Question: When $date matches criteria I want all games for $date displayed under heading today, however at the moment my code is looping and making a new heading for each criteria where $date = today as you can see in image. and then skip on to next day etc

'''
while($row>$played){
if($row['event_date']== $date){
echo'<td>TODAY,'.$date.'</td>';
:
:
}
'''
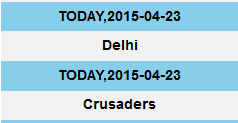
Answer: 'echo' once and record the fact:
'''
$echoed = false;
while($row>$played){ // not sure what this is doing $row is an array
if($row['event_date'] == $date && !$echoed){
echo $echoed = '<td>TODAY,'.$date.'</td>';
}
}
'''